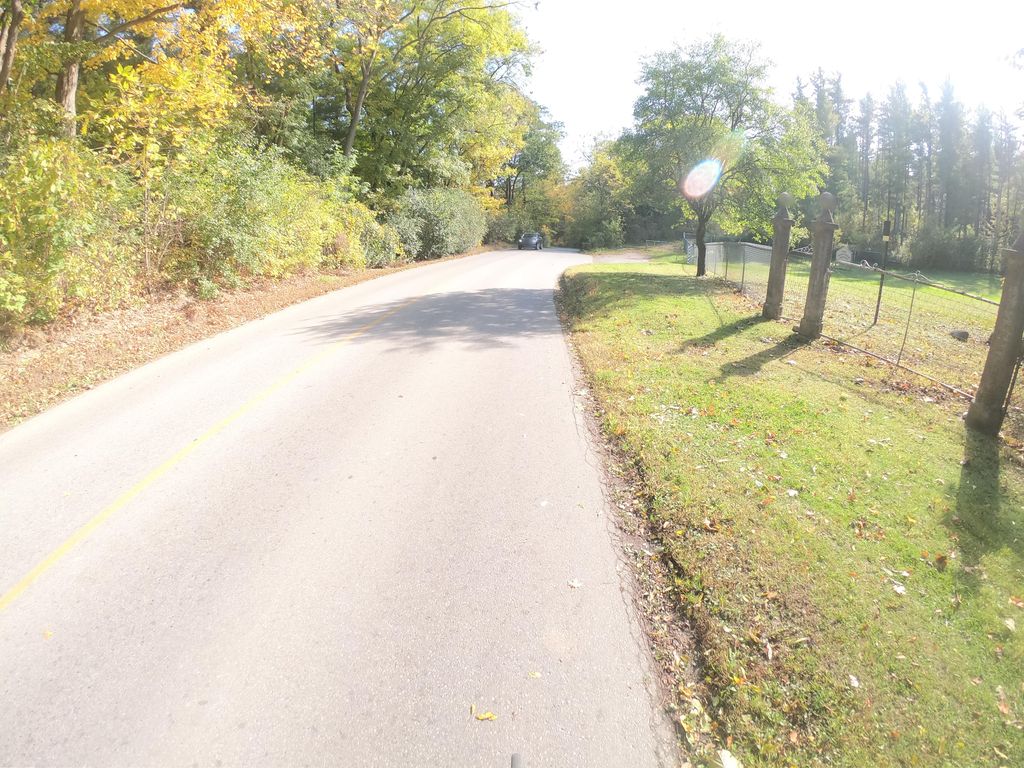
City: kitchener-waterloo